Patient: sex M, age 48
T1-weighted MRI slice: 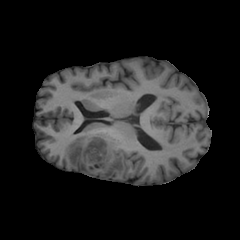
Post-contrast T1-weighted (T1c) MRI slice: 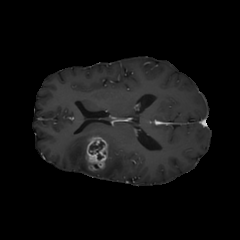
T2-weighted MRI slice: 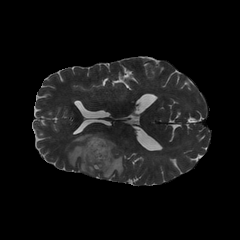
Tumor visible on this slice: yes
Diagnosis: Glioblastoma, IDH-wildtype
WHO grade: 4